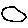
Label: circle